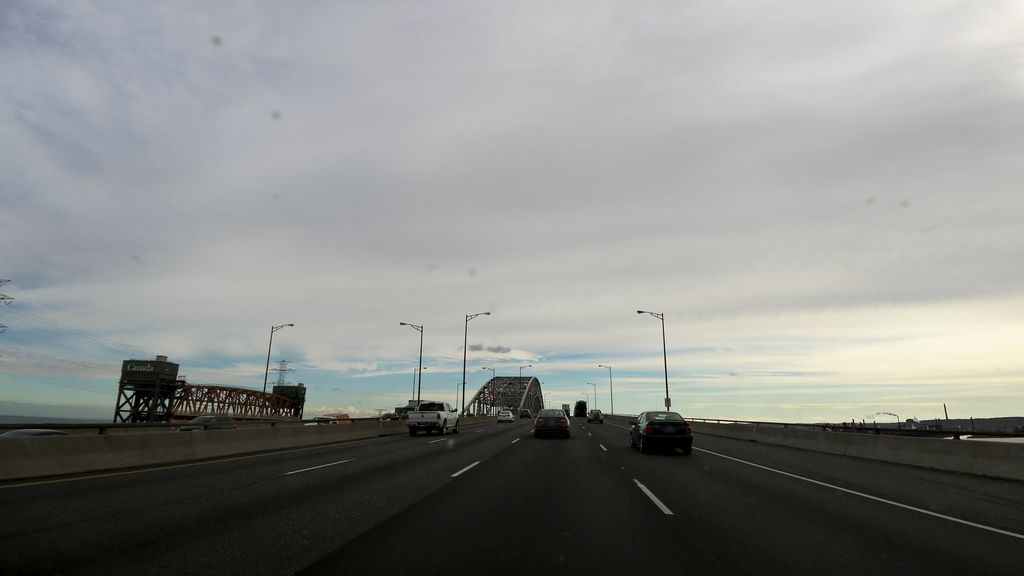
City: hamilton